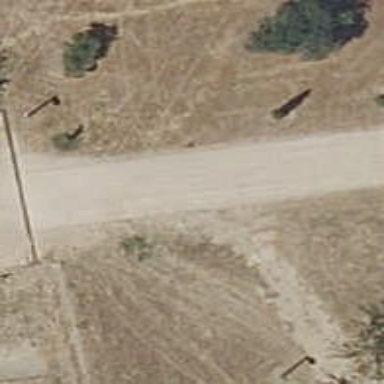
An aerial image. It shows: Gravel footway with track type described as grade 2.